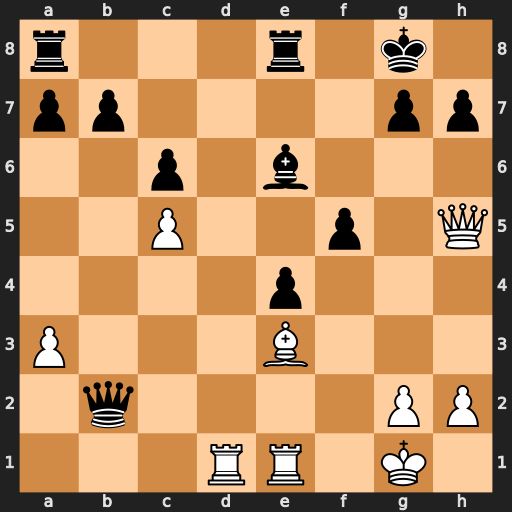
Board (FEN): r3r1k1/pp4pp/2p1b3/2P2p1Q/4p3/P3B3/1q4PP/3RR1K1
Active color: w
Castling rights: -
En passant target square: -
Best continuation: Bd4 Qxd4+ Rxd4